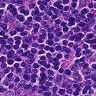
Metastatic tissue present: no